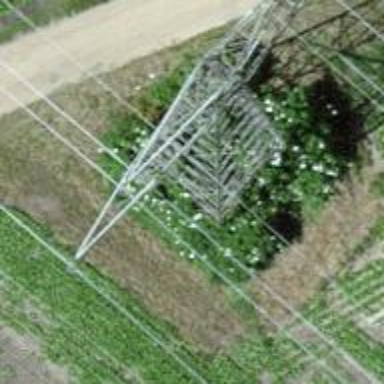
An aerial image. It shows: Power tower.